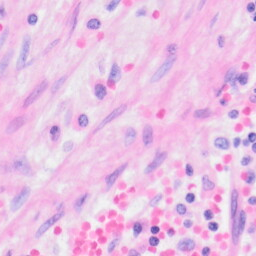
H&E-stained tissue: Kidney